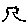
Label: tree